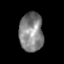
Tissue: skin
Cell type: Others
Senescence score: 0.7556
Nuclear area (px): 911
Mean DAPI intensity: 130.8